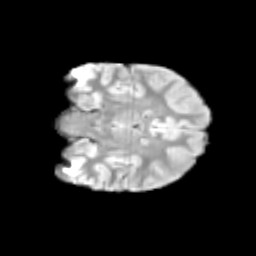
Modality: T2w
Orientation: coronal
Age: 9
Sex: male
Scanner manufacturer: siemens
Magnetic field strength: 3 T
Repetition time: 3.8 s
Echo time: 0.07 s